Current action and preconditions to check: trajectory_clear

Your task: For each precondition in the list above, predict whether it will hold at this action.

Consider the current scene as observed from the mobile robot's camera, and analyze the predicted future states of all dynamic agents (e.g., people, animals, vehicles, or any moving entities) within the NEXT SECOND.

IMPORTANT: Only answer "very likely" if you are absolutely certain—based on strong, clear evidence—that a dynamic agent will violate the precondition in the predicted future state. Do NOT answer "very likely" for unlikely, ambiguous, or low-probability risks.

Ask yourself for each precondition: Is there a high probability, with clear and convincing evidence, that the predicted future states of any dynamic agent will interfere with the predicted future state of the currently executing action within the NEXT SECOND, causing that precondition to fail?

Assess the risk level based on these predictions. Use "likely" or "very likely" if motions create a clear risk of interference.

Use "neutral" or "improbable" if agents are nearby but their predicted paths are clearly diverging or non-conflicting.

Failure Risk Categories: "very improbable", "improbable", "neutral", "likely", "very likely"

Answer Format: Output ONLY the probability_of_failure value from these categories: "very improbable", "improbable", "neutral", "likely", "very likely"

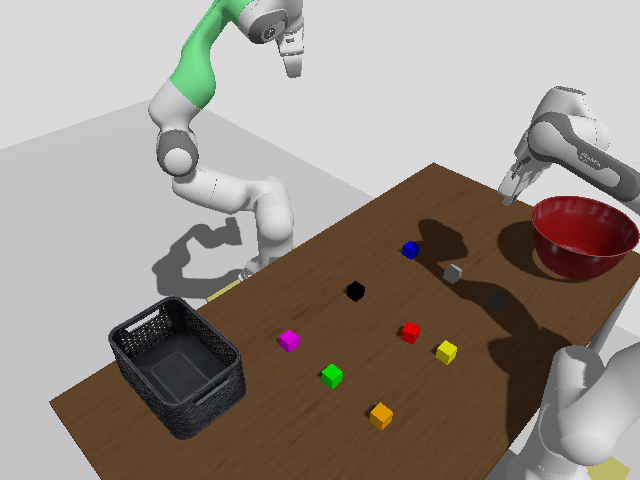

Answer: very improbable